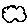
Label: cloud